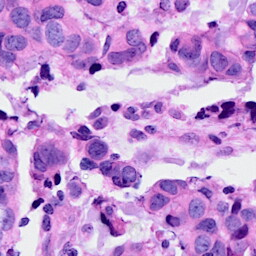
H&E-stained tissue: Breast